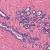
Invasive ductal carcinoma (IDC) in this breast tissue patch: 0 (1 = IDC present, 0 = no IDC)